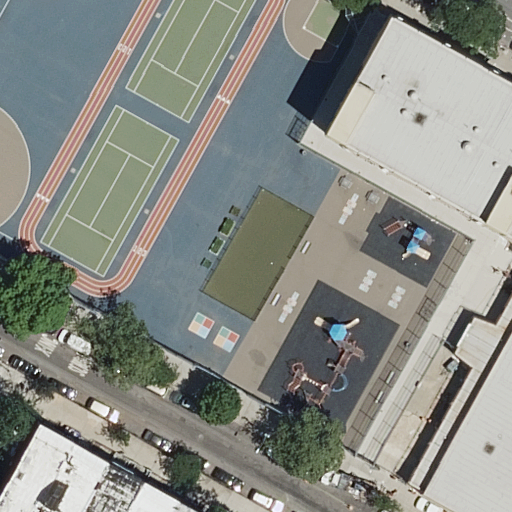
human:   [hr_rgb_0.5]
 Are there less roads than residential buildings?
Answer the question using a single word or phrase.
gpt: yes

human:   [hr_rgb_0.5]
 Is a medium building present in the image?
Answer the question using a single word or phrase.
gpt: yes

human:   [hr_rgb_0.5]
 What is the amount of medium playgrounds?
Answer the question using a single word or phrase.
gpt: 1

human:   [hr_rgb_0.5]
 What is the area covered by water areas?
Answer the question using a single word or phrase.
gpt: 0m2

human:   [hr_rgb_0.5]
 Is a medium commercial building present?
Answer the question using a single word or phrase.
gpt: no

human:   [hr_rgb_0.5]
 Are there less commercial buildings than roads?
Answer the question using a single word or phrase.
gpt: yes

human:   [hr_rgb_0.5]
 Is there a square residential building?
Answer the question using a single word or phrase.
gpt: no

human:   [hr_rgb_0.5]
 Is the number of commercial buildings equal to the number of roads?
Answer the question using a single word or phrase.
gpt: no

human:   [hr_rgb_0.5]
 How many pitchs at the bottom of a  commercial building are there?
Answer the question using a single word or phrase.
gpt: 0

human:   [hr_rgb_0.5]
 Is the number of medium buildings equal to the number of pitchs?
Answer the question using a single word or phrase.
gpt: no

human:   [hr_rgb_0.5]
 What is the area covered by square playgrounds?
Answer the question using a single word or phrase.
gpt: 0m2

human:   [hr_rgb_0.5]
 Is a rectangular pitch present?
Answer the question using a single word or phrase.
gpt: yes

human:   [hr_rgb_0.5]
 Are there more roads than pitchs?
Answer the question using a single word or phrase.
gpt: no

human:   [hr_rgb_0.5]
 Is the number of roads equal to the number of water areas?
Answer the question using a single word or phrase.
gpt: no

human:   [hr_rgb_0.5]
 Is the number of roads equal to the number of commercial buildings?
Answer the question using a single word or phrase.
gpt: no

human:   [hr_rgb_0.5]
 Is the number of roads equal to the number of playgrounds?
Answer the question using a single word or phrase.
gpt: yes

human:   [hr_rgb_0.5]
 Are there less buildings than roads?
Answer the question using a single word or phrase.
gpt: no

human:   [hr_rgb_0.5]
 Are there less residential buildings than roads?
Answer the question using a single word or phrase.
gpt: no

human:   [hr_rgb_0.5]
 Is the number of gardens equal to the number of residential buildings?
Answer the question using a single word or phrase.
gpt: no

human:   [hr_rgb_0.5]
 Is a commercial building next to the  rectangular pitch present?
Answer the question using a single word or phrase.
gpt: no

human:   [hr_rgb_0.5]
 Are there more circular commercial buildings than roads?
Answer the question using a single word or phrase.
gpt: no

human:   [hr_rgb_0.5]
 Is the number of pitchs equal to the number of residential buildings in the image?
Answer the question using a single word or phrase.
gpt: no

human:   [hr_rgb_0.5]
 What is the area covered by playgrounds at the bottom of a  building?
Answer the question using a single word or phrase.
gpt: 0m2

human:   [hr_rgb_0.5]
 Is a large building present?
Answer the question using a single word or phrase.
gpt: yes

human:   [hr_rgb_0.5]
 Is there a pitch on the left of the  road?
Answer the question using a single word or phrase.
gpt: yes

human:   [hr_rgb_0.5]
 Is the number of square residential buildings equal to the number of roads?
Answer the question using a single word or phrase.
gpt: no

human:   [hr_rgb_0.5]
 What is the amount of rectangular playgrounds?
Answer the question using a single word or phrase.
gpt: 1

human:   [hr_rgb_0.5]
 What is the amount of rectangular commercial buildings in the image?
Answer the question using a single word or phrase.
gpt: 0

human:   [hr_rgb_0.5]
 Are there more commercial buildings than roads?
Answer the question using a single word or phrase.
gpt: no

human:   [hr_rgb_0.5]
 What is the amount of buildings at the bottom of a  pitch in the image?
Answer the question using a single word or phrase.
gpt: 6

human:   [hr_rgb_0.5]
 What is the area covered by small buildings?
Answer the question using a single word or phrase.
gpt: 16m2

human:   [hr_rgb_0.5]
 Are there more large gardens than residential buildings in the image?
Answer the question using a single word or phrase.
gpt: no

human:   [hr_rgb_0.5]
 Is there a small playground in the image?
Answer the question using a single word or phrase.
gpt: no

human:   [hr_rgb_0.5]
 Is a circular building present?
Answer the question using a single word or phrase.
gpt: no

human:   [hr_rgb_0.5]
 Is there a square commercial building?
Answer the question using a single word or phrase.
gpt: no

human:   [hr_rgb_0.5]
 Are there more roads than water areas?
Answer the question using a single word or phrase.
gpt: yes